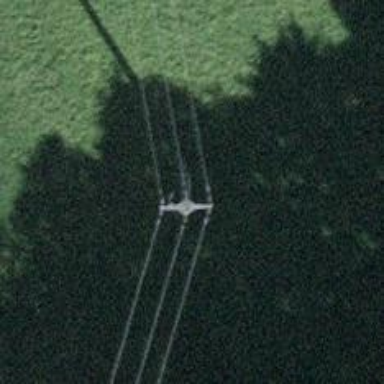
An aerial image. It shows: Power tower.